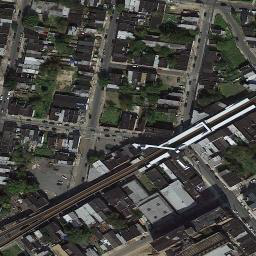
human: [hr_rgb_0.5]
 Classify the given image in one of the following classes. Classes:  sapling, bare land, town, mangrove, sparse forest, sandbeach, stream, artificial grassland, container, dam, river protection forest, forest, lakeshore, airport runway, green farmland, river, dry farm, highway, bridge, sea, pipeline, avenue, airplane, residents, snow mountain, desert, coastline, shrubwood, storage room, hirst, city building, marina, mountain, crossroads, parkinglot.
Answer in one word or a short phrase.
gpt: town